Question: What is the color of the ball at (2, 2, 2)? The answer is the name of the color, with the first letter capitalized. You can choose an answer from Red, Green, Orange, Cyan, Purple, Blue and Yellow.
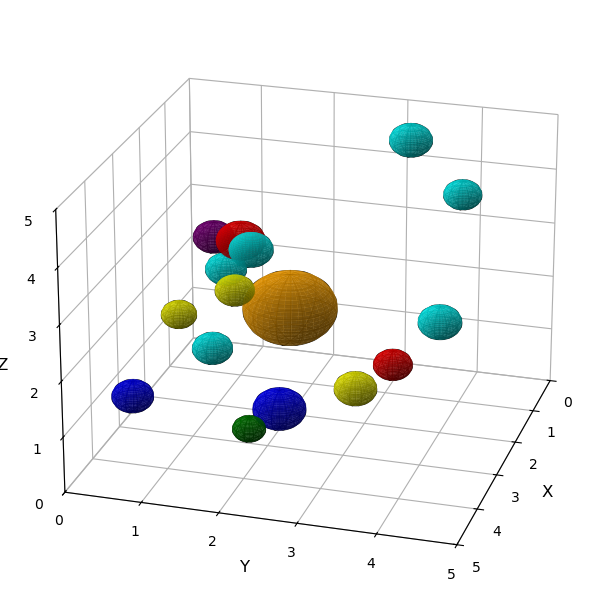
Answer: Orange